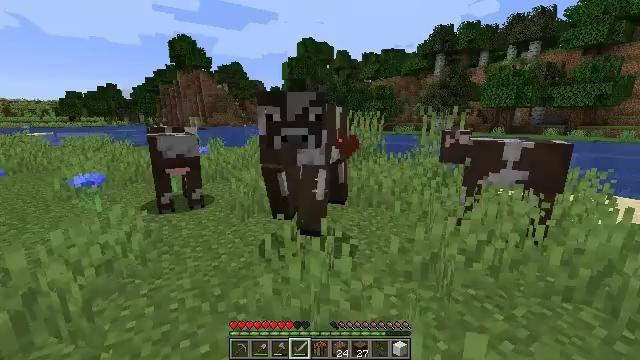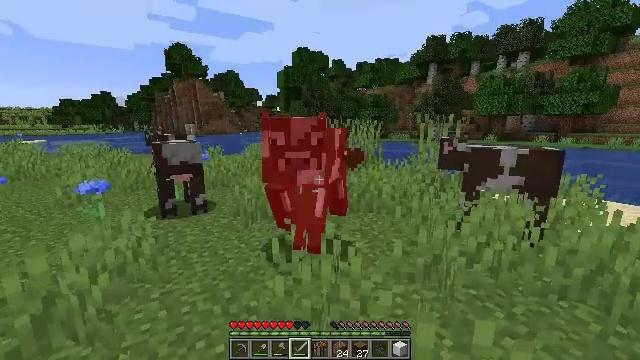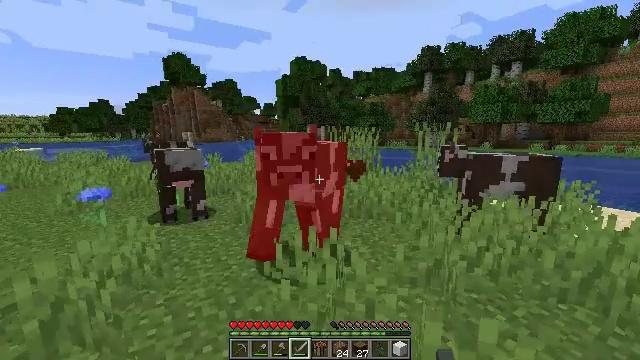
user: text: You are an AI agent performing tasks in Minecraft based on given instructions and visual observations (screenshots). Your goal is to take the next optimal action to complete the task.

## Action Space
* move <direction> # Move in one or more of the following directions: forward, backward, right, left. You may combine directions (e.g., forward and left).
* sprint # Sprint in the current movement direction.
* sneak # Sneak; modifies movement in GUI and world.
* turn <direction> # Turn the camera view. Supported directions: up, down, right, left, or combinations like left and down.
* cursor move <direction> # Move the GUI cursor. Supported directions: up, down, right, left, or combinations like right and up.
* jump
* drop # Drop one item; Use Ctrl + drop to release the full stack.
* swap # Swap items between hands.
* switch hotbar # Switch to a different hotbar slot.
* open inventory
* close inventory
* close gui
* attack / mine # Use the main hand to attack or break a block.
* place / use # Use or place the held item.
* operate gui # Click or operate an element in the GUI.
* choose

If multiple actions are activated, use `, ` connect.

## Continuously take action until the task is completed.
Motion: motion action
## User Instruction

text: Pick up the cornflower in the field.
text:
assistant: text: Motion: turn right and up
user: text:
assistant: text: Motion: turn up, attack / mine
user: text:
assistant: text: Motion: attack / mine